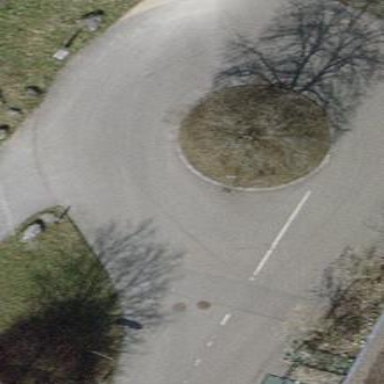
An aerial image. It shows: Asphalt service road leading to roundabout.